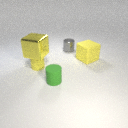
small gray metal cylinder behind small yellow rubber cylinder